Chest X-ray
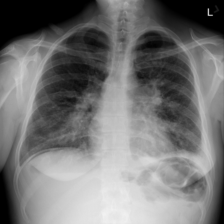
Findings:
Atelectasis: negative
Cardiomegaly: negative
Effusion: negative
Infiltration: positive
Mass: positive
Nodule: positive
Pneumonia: negative
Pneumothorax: negative
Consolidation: negative
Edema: negative
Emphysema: negative
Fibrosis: negative
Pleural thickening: negative
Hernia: negative